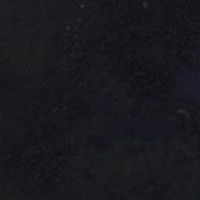
EUNIS habitat code: 23
Species observed at this site:
Traunsteinera globosa
Polystichum aculeatum
Polystichum lonchitis